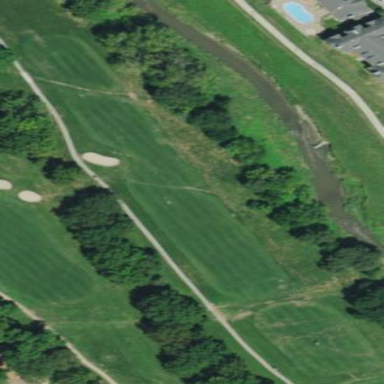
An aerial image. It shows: Well-maintained grassy area designated for golfing. It is mown fairway used for the sport of golf.